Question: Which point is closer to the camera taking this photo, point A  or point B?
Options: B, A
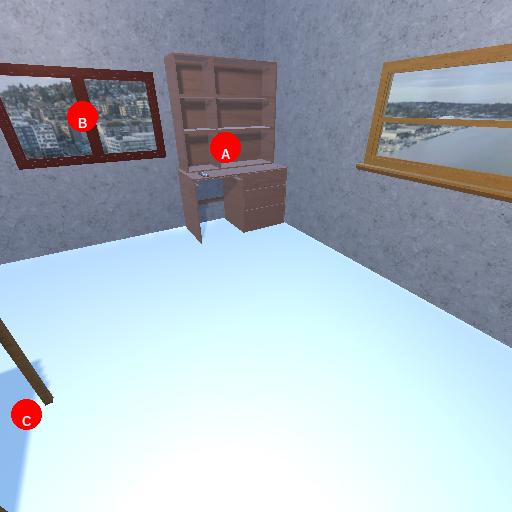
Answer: B